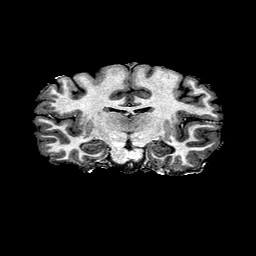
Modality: T1w
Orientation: sagittal
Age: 22
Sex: female
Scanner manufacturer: ge
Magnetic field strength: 3 T
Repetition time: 7.66 s
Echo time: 0.003476 s